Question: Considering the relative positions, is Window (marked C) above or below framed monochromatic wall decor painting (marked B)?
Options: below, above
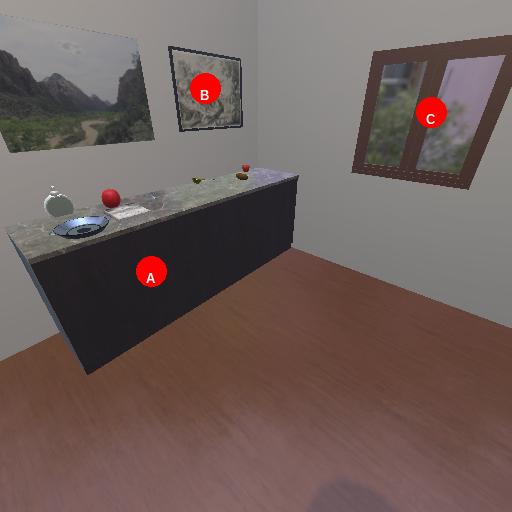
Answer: below